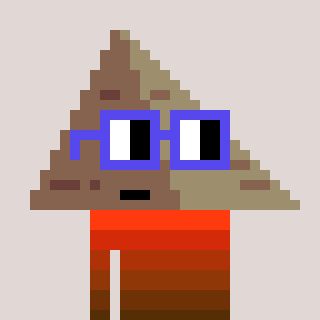
a pixel art character with square blue glasses, a pyramid-shaped head and a computerblue-colored body on a warm background